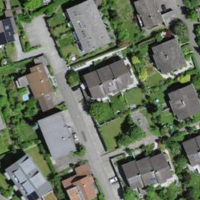
EUNIS habitat code: 55
Species observed at this site:
Spinus magellanicus